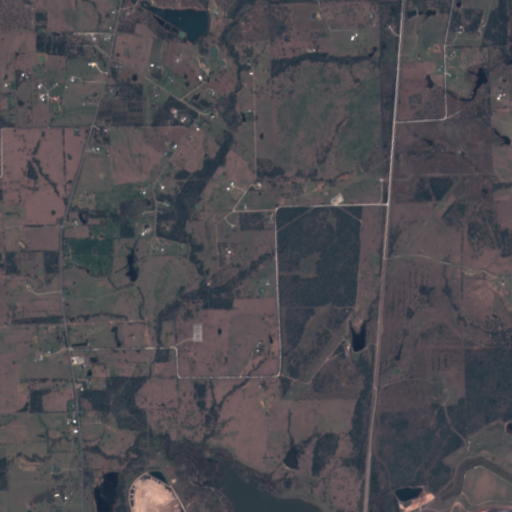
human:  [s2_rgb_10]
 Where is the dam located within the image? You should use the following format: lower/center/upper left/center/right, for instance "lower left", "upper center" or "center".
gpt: The dam is located in the upper center of the image.
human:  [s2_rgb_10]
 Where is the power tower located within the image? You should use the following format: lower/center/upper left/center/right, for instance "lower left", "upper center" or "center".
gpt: There is no power tower in the image.